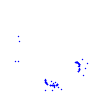
Particle: proton